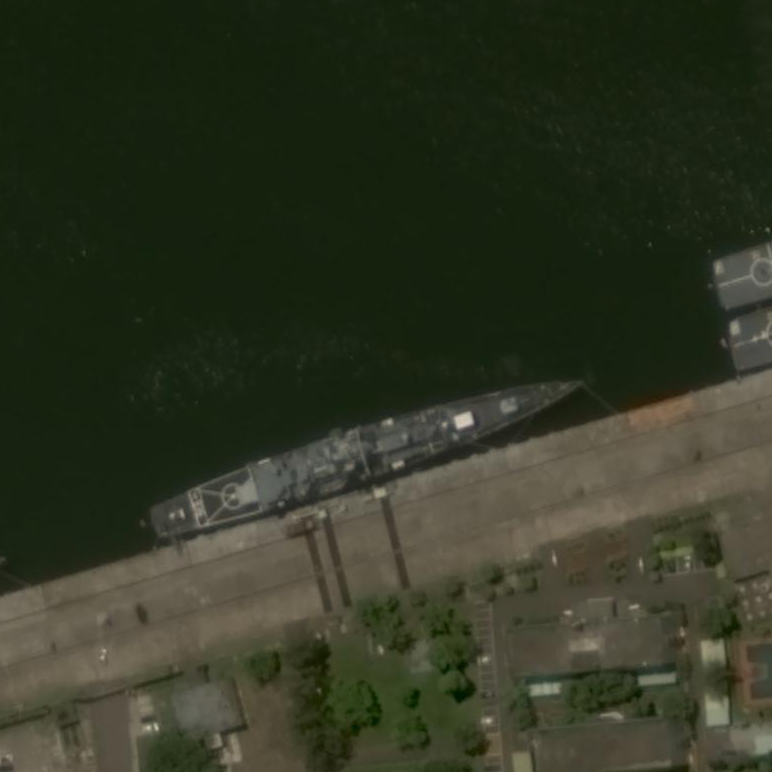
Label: cruiser